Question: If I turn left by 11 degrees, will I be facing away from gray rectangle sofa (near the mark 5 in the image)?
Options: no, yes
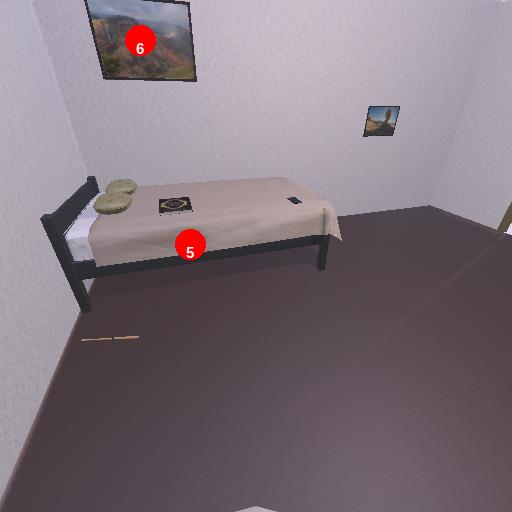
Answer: no